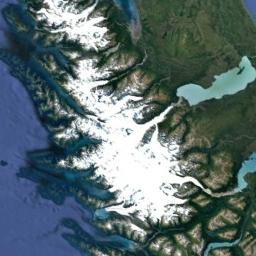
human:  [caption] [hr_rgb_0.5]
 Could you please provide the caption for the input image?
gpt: A large mountain covered in snow is surrounded by blue water .

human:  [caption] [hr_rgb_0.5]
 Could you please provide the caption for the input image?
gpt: A lot of snow is on the snowberg .

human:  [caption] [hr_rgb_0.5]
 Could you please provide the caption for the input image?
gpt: The snowberg with some fiords is between the sea and some small green lakes .

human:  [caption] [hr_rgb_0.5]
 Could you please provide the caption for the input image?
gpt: The snow berg is next to the water .

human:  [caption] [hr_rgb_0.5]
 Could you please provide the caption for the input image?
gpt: There are some snow and rivers on the snowberg .